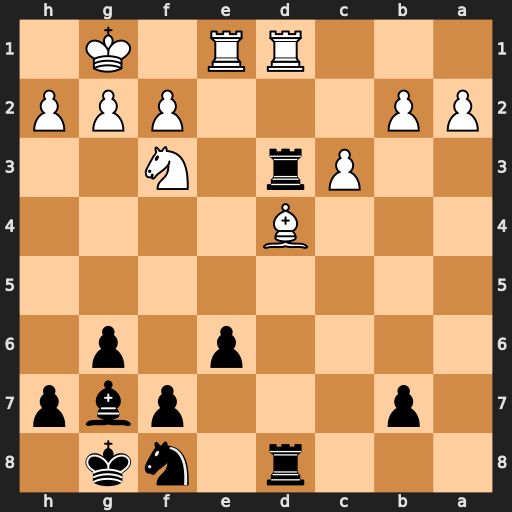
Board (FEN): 3r1nk1/1p3pbp/4p1p1/8/3B4/2Pr1N2/PP3PPP/3RR1K1
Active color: b
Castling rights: -
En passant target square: -
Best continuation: Rxd1 Rxd1 e5 Nxe5 Bxe5